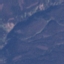
Land use / land cover class: HerbaceousVegetation